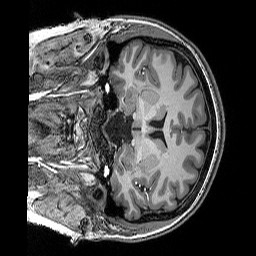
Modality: T1w
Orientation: coronal
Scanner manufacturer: siemens
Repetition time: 2.5 s
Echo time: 0.00341 s